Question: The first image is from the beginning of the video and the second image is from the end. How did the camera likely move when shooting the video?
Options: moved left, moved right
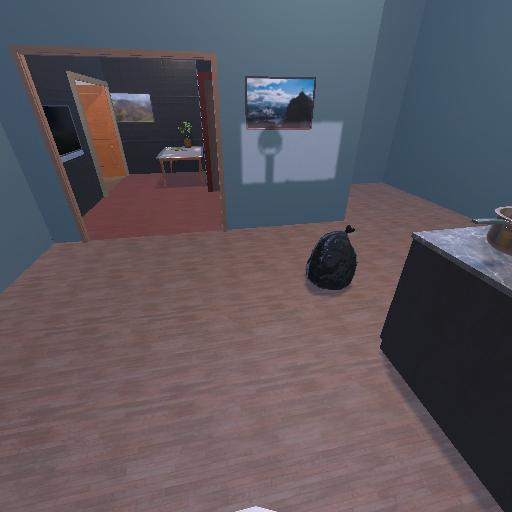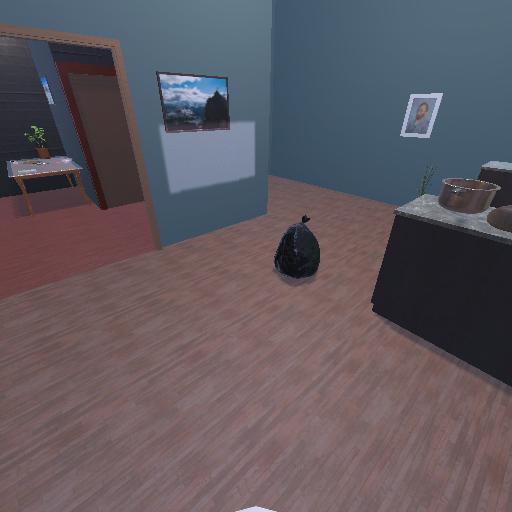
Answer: moved left